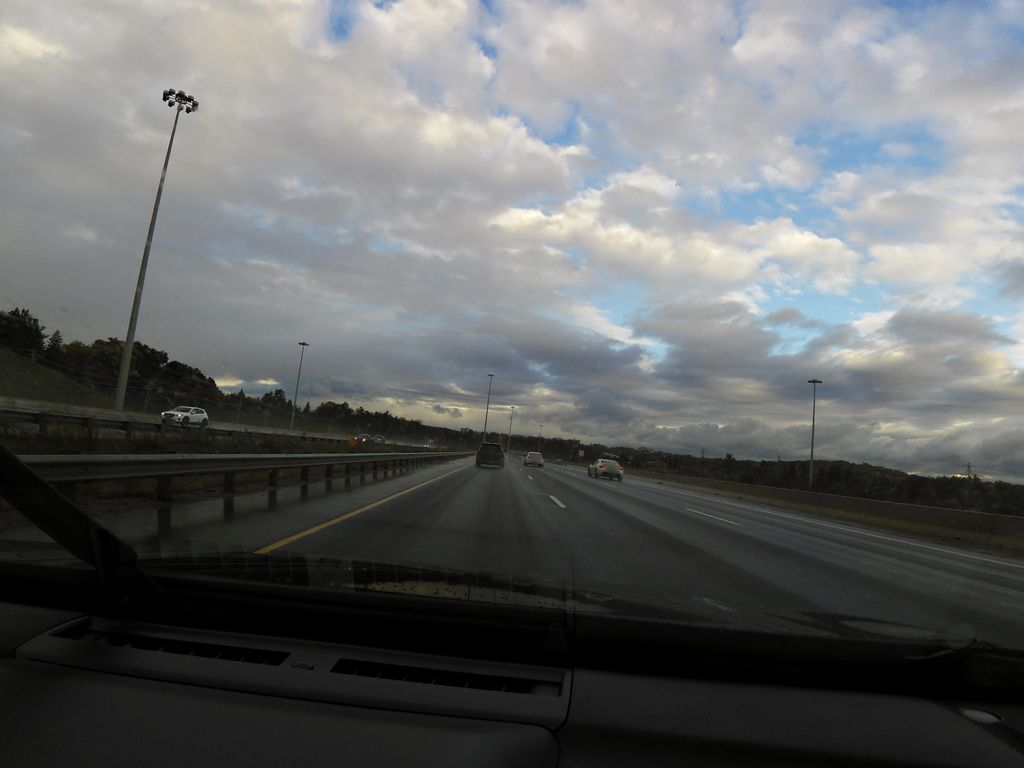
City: kitchener-waterloo